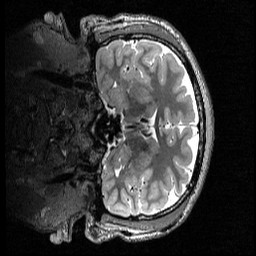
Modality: T2w
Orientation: coronal
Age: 24
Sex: male
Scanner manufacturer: siemens
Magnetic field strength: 3 T
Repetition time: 3.2 s
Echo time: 0.566 s